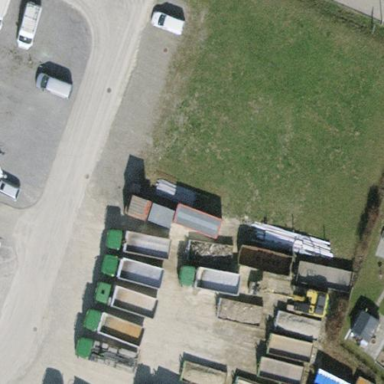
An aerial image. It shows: Commercial building housing car repair shop.